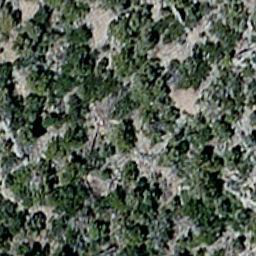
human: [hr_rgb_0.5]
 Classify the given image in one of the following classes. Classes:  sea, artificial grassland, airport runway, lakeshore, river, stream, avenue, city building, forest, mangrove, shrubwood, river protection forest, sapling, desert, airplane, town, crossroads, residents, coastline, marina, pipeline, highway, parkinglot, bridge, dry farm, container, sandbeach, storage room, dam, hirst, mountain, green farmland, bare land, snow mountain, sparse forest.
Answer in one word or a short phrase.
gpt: sparse forest